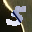
Label: 5